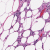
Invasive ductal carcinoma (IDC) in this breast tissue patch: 0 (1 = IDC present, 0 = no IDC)